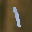
Label: 1